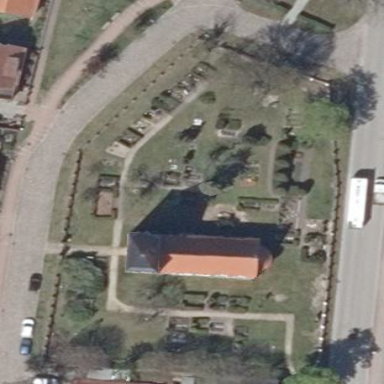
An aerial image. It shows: Cemetery.